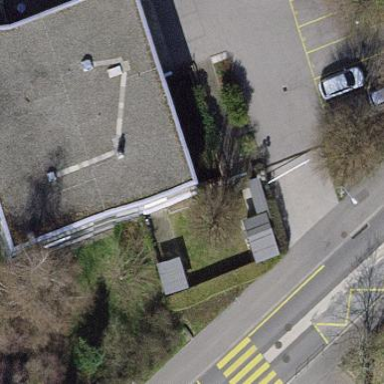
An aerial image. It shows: Library building.